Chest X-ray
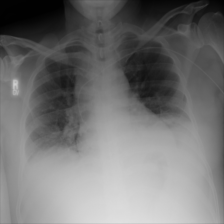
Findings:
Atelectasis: positive
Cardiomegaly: negative
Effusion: negative
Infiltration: positive
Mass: negative
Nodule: negative
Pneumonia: negative
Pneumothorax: negative
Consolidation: negative
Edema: negative
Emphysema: negative
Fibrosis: negative
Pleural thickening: negative
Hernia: negative